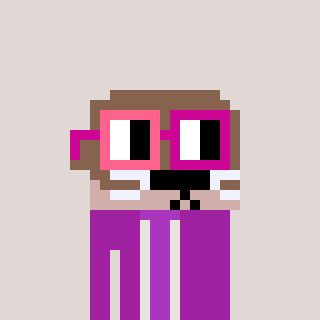
a pixel art character with square pink and red glasses, a otter-shaped head and a magenta-colored body on a warm background